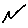
Label: zigzag